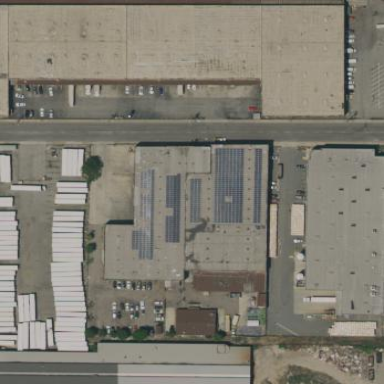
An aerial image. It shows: Warehouse.